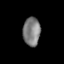
Tissue: skin
Cell type: Epithelial cells
Senescence score: 0.2696
Nuclear area (px): 487
Mean DAPI intensity: 124.499